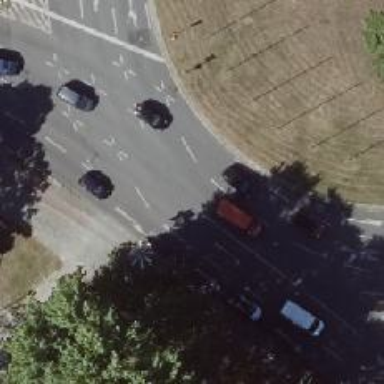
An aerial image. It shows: Secondary road with asphalt surface. The road intersects at circular junction.